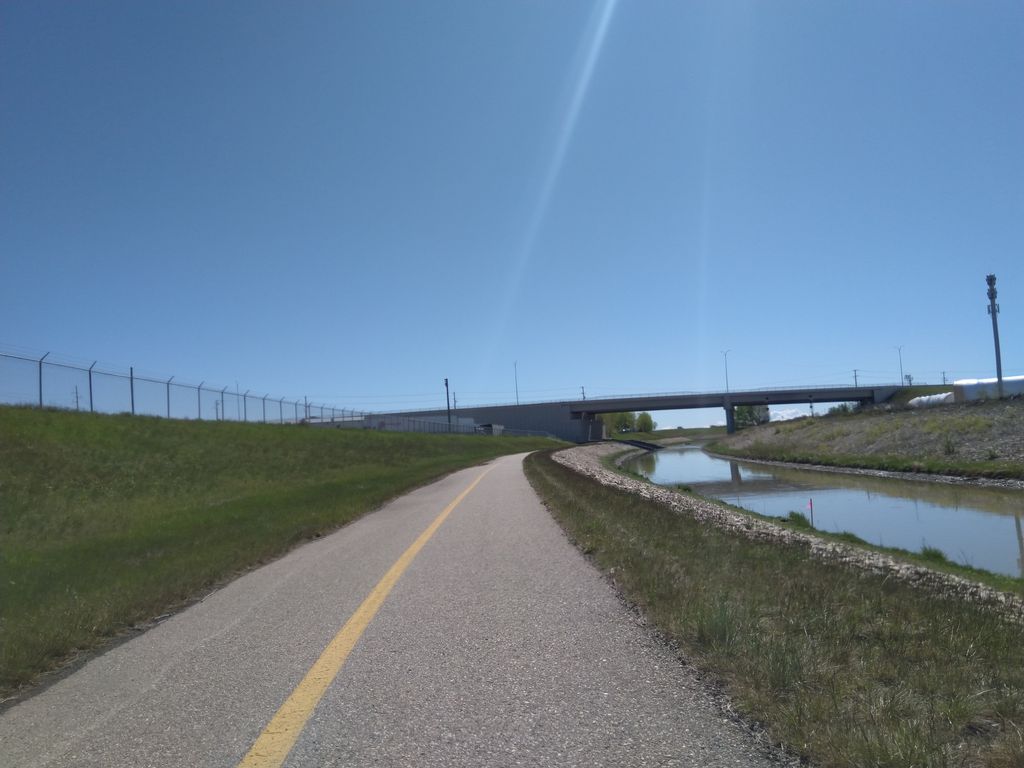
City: calgary